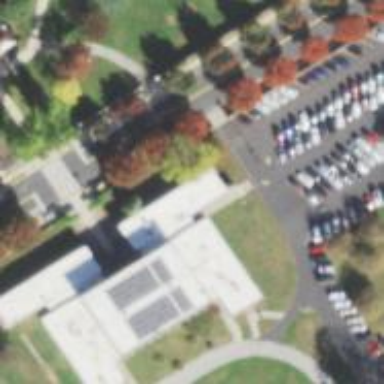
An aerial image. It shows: School building.